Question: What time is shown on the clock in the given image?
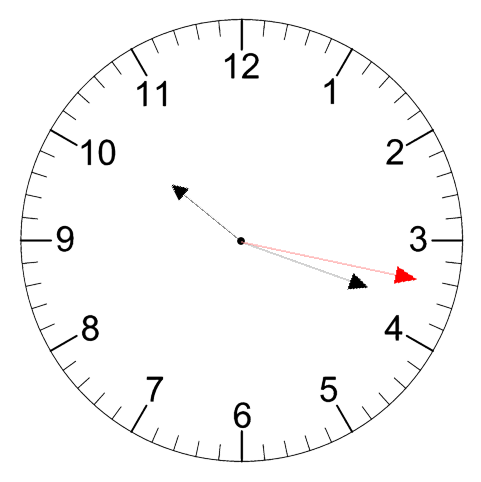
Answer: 10:18:17